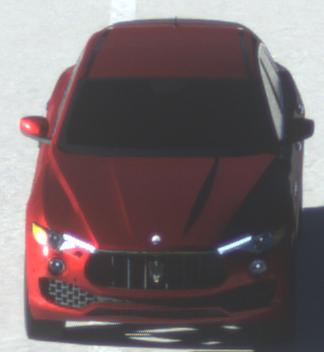
Make: Maserati
Model: Levante GT Hybrid
Detailed model: Levante
Model produced from: 2021/07
Model produced until: 2022/10
Doors: 4
Color: red
Road condition: dry road
Daytime: morning or afternoon
Contrast: high contrast